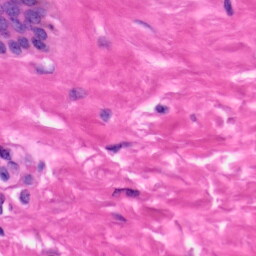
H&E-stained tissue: Skin